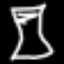
Label: hourglass